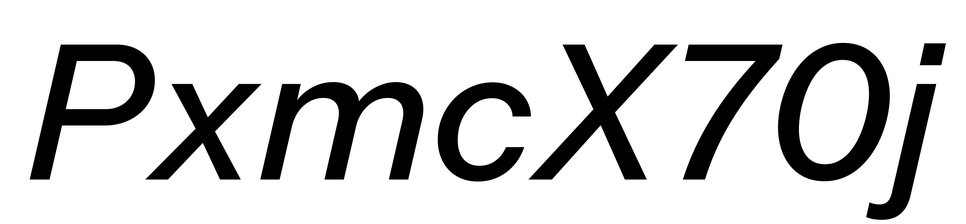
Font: InstrumentSans-Italic_Medium_Italic